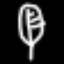
Label: leaf